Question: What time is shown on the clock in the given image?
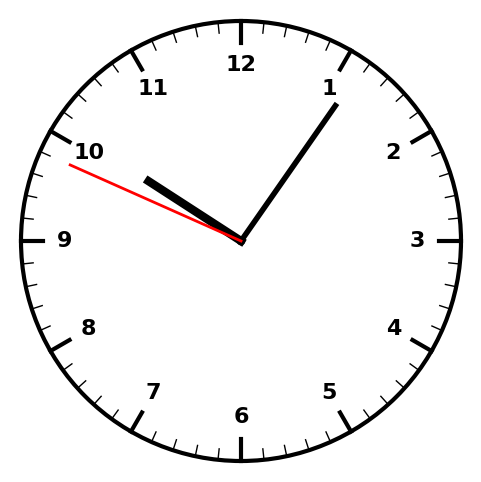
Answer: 10:05:49